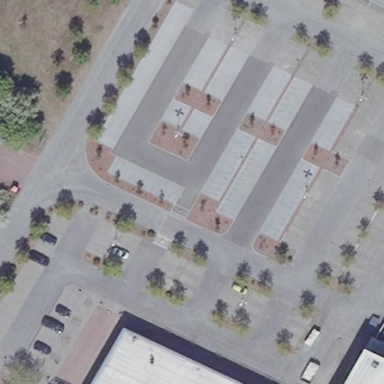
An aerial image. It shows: Gabled-roof retail building that is supermarket with multiple parts.